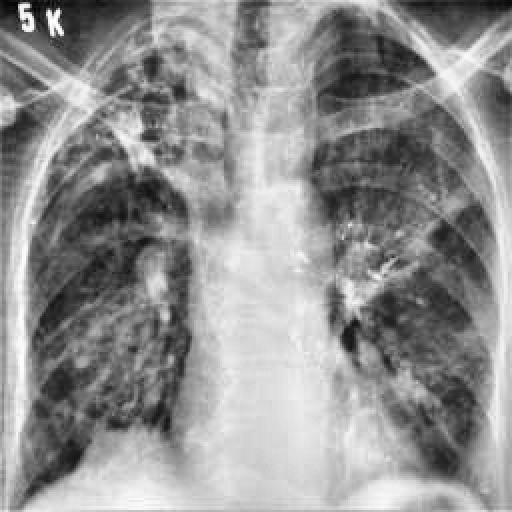
Finding: TUBERCULOSIS